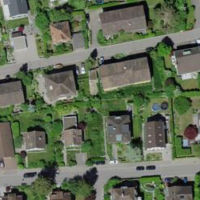
EUNIS habitat code: 55
Species observed at this site:
Ficus carica